Question: I have two grails domain classes
'''
Class MultipleChoiceQuestion {
String question
static constraints = {
...
}
static hasMany = [options:MultipleChoiceOption]
}
'''
and
'''
class MultipleChoiceOption{
String answerOption
boolean correctOption
MultipleChoiceQuestion question
static constraints = {
...
}
}
'''
I want my users to be able to create a question then add atleast 3 options without navigating/clicking on different screens.
My first question is must I generate view and start editing code?
And if the answer to question above is yes then my second question is, what's the best way to save a question along with multiple options in one form submit?
The generated code will have something like following for each option.
'''
<g:textField name="answerOption" value="${answerOptionInstance?.answerOption}"/>
<g:checkBox name="correctOption" value="${answerOptionInstance?.correctOption}"/>
'''
how can I have multiple such elements in one page?
Please see the wireframe to get an idea of what I want to achieve, my apologies for poorly created wire frame.
Click on the link for opening the image in your browser
<URL>

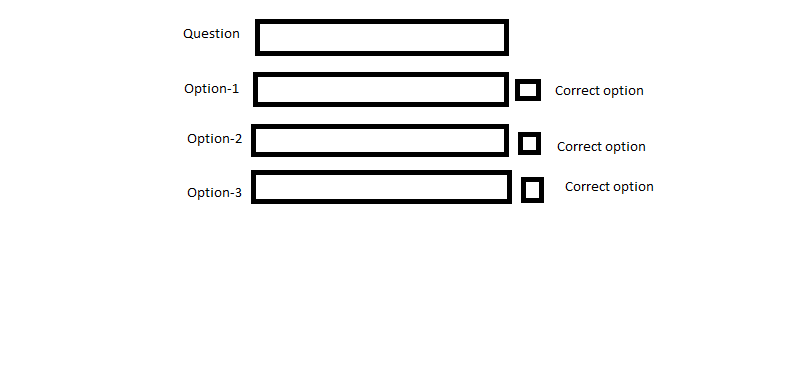
Answer: maybe this site will help you
<URL>